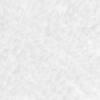
Label: no_change